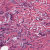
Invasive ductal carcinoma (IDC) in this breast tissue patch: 0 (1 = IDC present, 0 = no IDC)